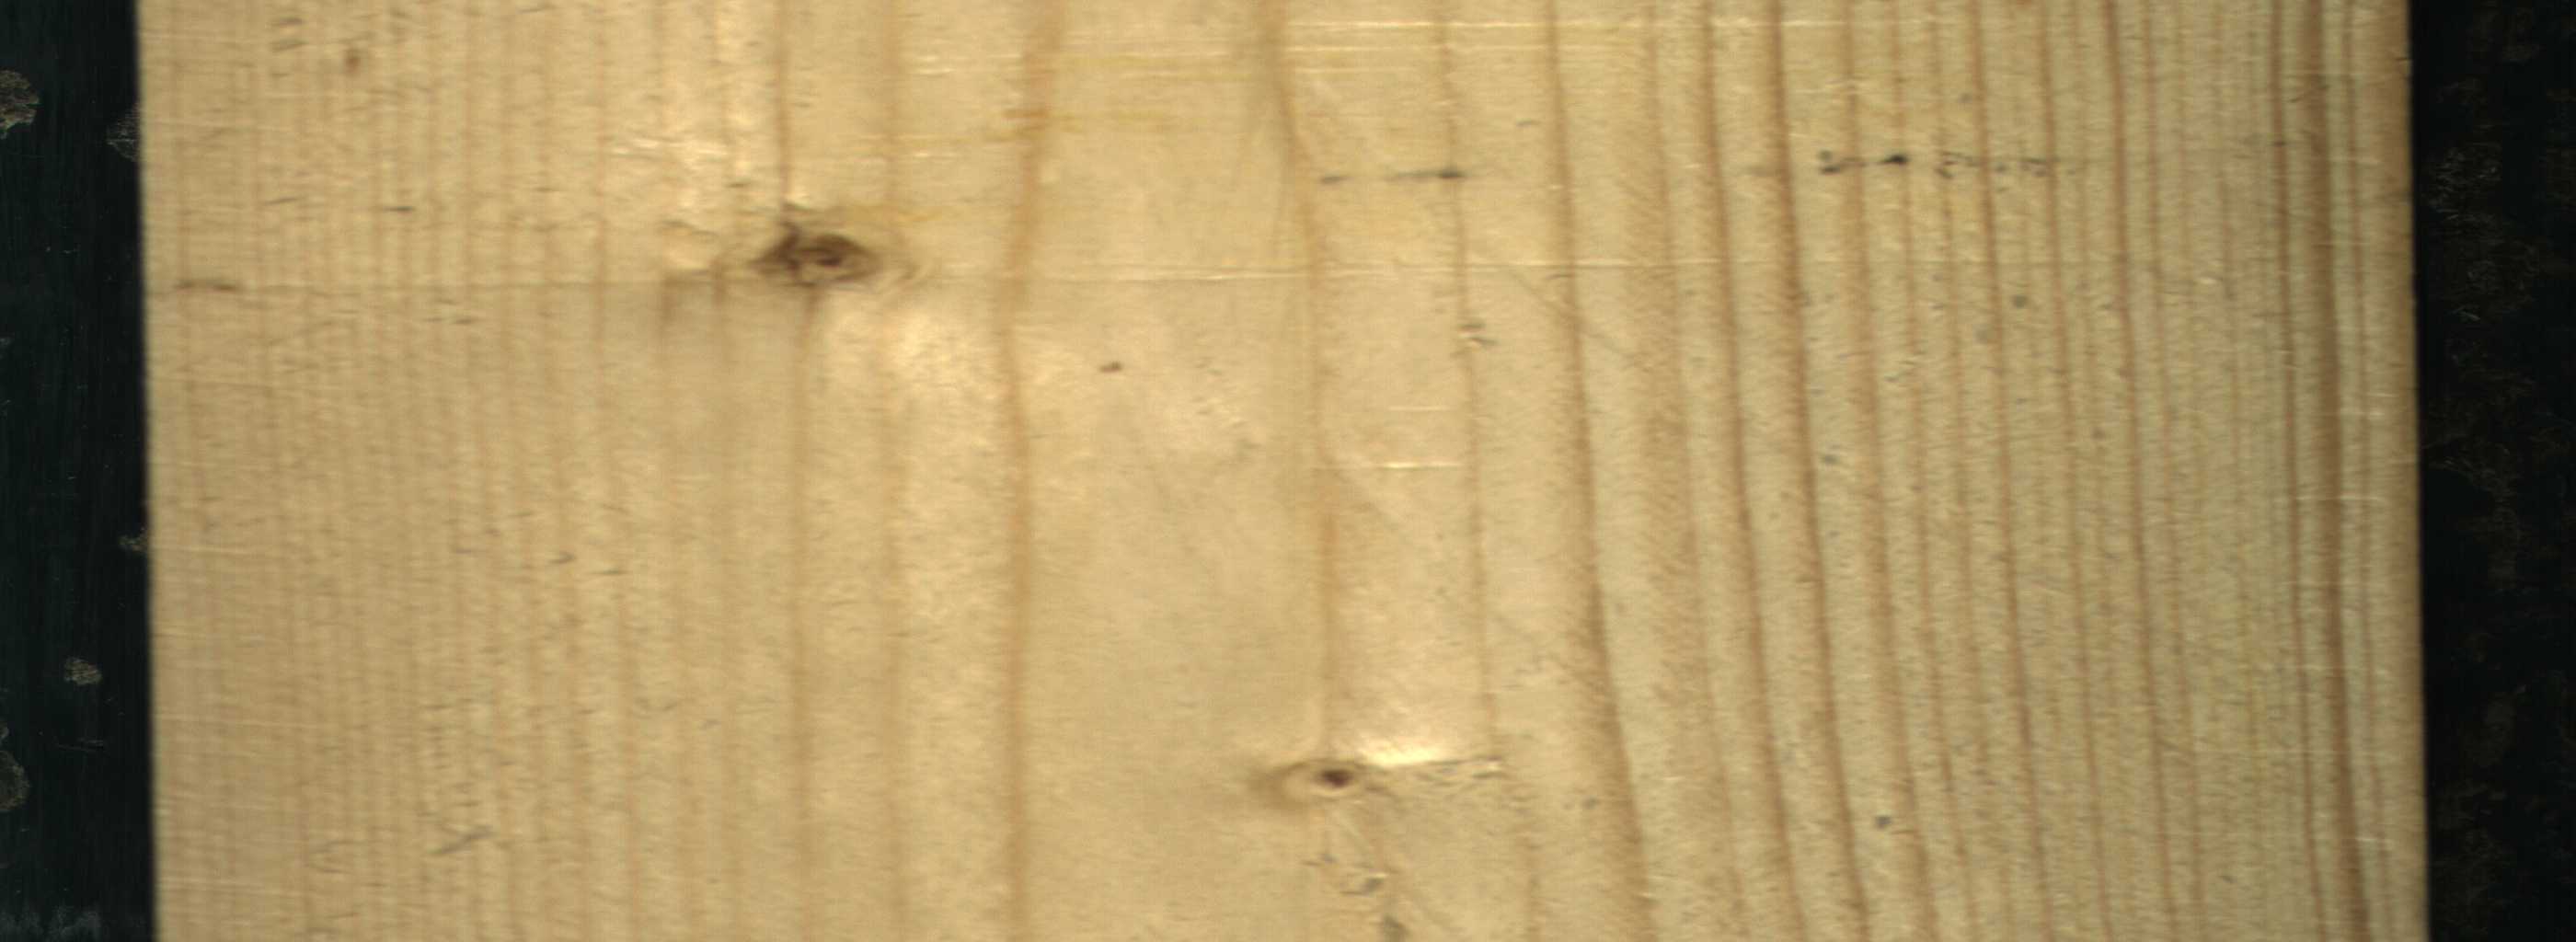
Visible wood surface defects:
Live_Knot
Live_Knot